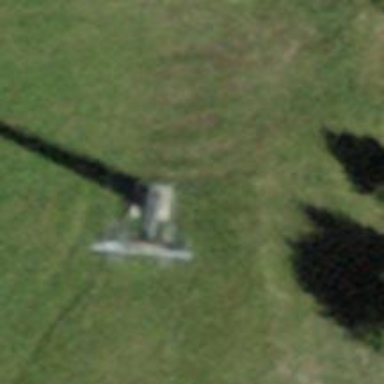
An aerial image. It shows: Pylon used for aerialway.